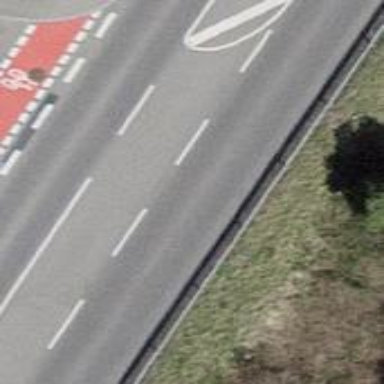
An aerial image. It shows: Primary highway with asphalt surface. There is track cycleway on the left.